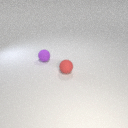
small purple rubber sphere behind small red rubber sphere